Interaction volume radius: 10 \u00c5
Interaction volume height: 15 \u00c5
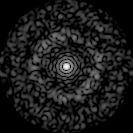
Disorder parameter: 0.8328